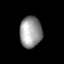
Tissue: lung
Cell type: Epithelial cells
Senescence score: 0.2417
Nuclear area (px): 679
Mean DAPI intensity: 150.293